Question: I am using gridview to display labels, checkboxes, dropdown lists and textboxes
(see image)
i would like that some fields are hidden when the checkbox is unchecked and as soon as i check it, those hidden fields appear.(the fields to be hidden are the reason and the comments)
normally i assume i would use selectedindexchanged but since this is in a gridview i am not sure what i should do

Thanks
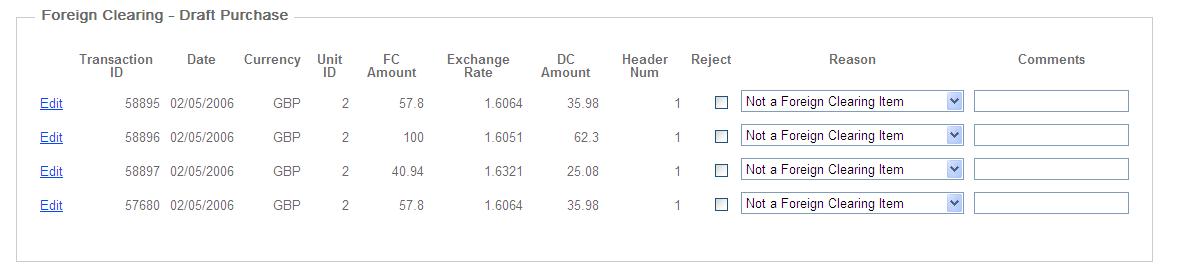
Answer: Make use of OnCheckedChanged of check box
'''
protected void chkbox_OnCheckedChanged(object sender, EventArgs e)
{
int selRowIndex = ((GridViewRow)(((CheckBox)sender).Parent.Parent)).RowIndex;
CheckBox cb = (CheckBox)gridView.Rows[selRowIndex].FindControl("chkbox");
if (cb.Checked)
{
// Find other control using FindControl and check the
}
}
'''